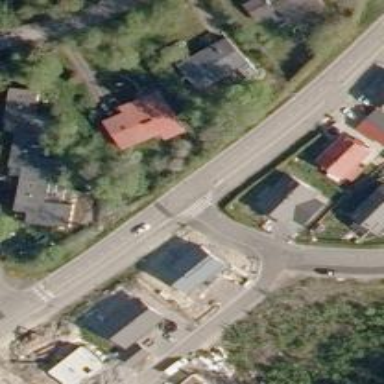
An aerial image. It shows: Uncontrolled road crossing.